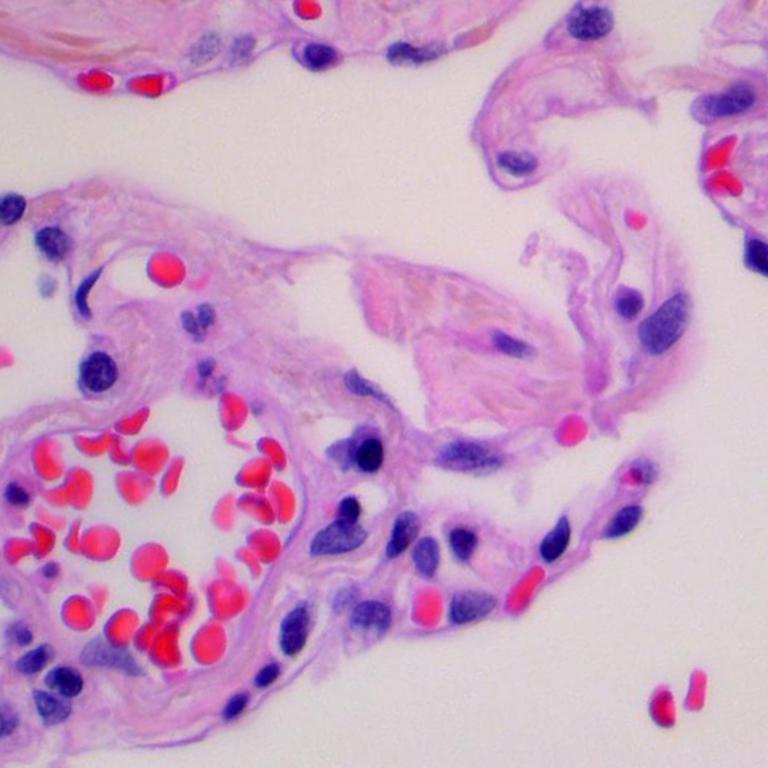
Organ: lung
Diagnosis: benign